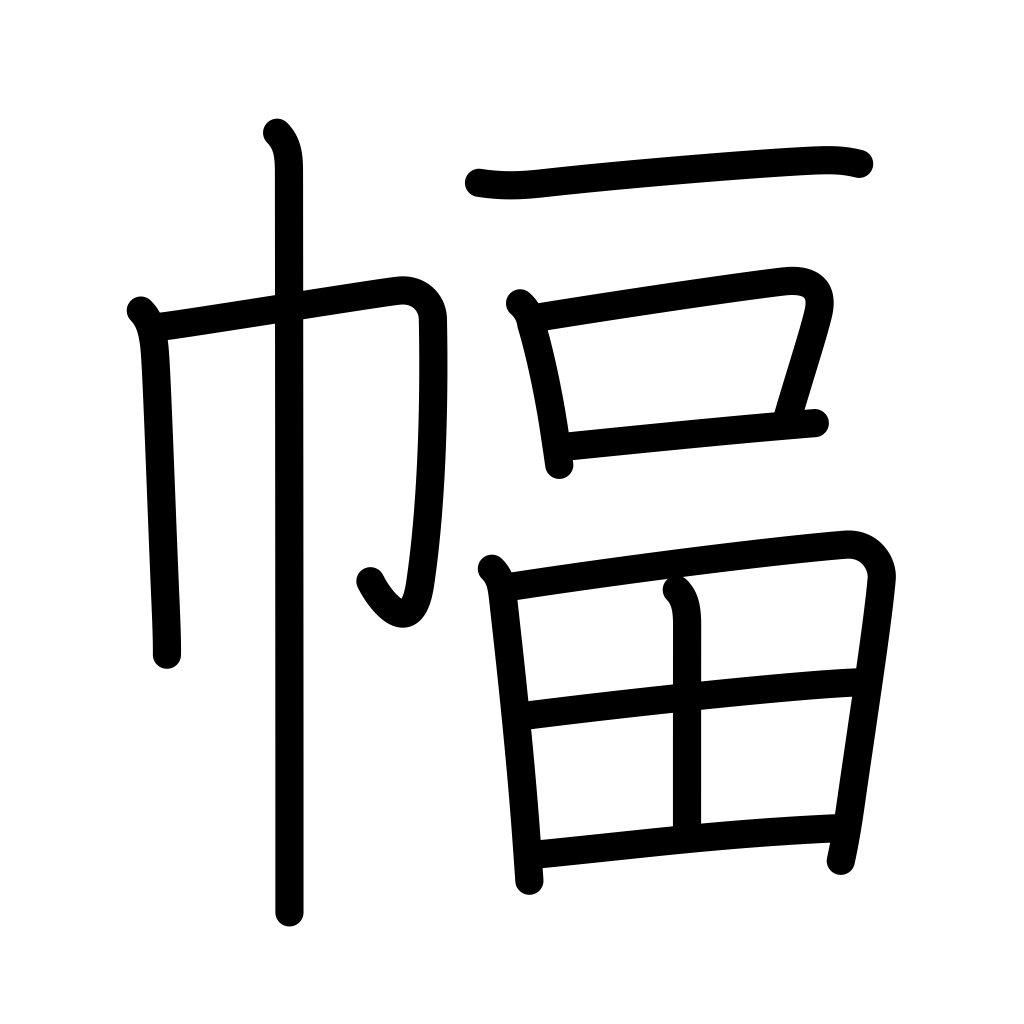
Meaning: hanging scroll, width